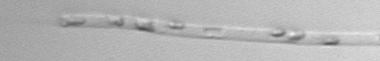
Label: Eucampia_morphytype1